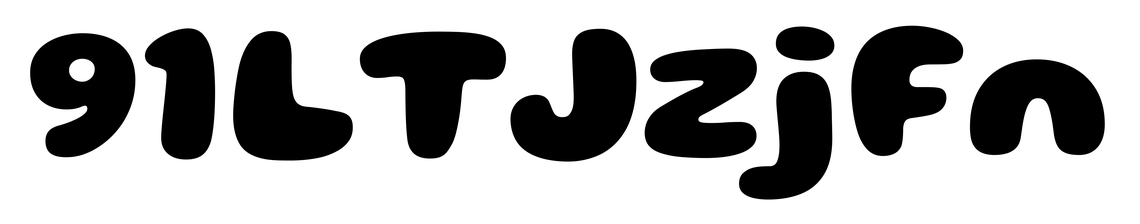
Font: Gluten_ExtraBold